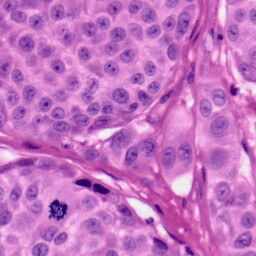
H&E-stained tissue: Skin